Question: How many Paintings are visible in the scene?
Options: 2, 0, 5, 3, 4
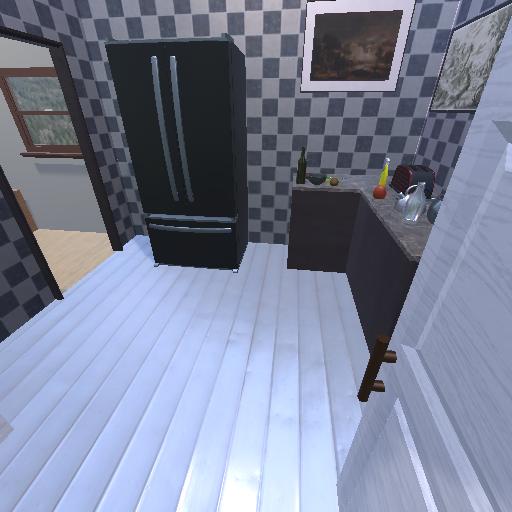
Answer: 2